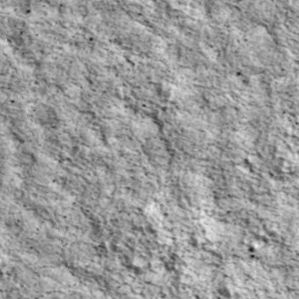
Label: non_frost